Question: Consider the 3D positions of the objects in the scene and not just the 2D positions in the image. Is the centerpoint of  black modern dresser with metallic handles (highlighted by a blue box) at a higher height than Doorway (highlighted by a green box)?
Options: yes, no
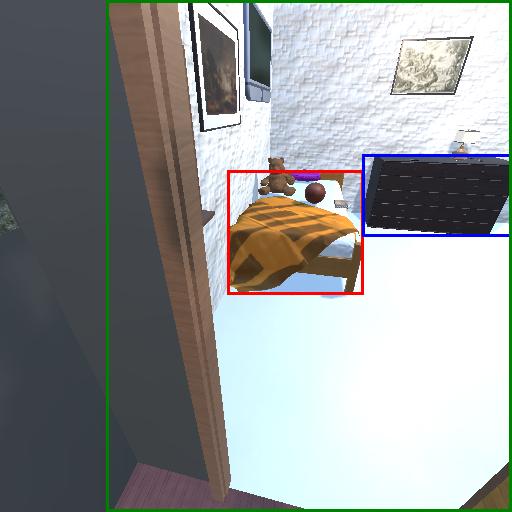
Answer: yes